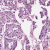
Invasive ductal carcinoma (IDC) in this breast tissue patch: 1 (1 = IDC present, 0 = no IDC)